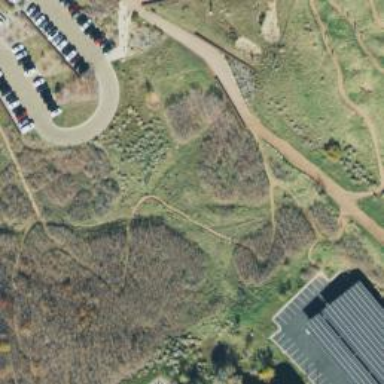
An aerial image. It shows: Path with excellent visibility for trail.